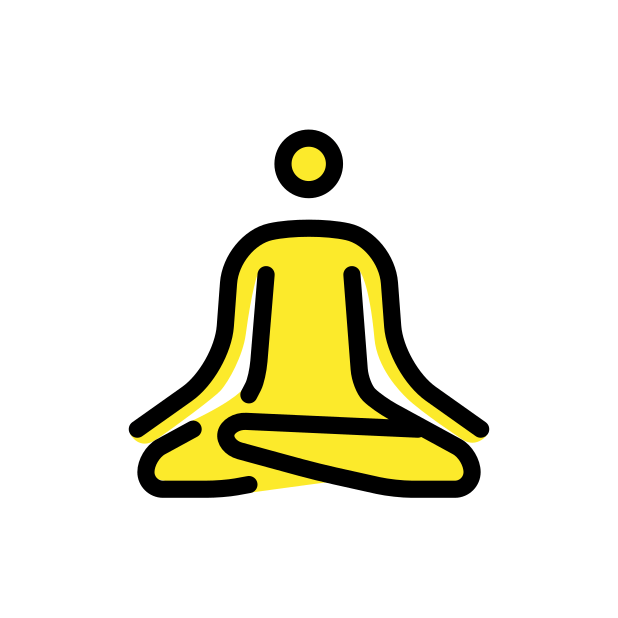
person in lotus position